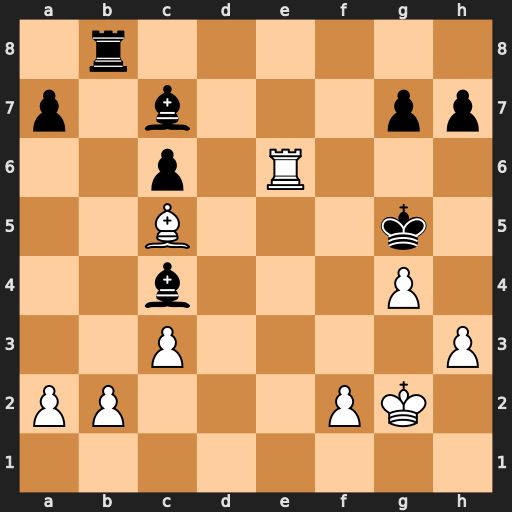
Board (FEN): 1r6/p1b3pp/2p1R3/2B3k1/2b3P1/2P4P/PP3PK1/8
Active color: w
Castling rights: -
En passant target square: -
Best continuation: f4+ Kxf4 Be3#